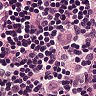
Metastatic tissue present: no